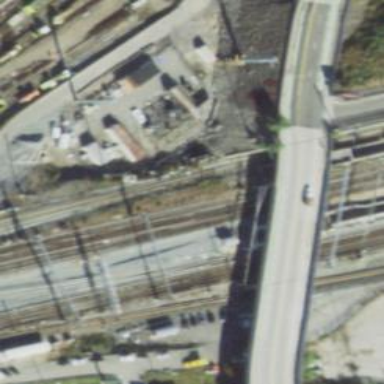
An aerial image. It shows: Railway track with contact lines for electrification.